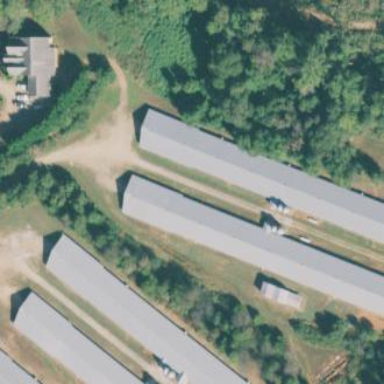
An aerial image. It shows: Poultry house.